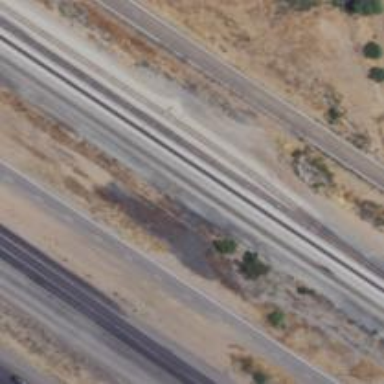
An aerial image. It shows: Railway track.